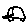
Label: car